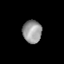
Tissue: lung
Cell type: Fibroblasts
Senescence score: 0.5819
Nuclear area (px): 420
Mean DAPI intensity: 154.064